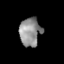
Tissue: lung
Cell type: Epithelial cells
Senescence score: 0.2258
Nuclear area (px): 590
Mean DAPI intensity: 142.08